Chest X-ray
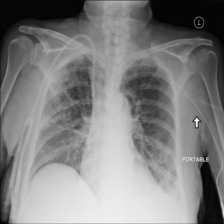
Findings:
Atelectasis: negative
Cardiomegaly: negative
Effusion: negative
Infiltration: negative
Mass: negative
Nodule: negative
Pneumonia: negative
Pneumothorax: negative
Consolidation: negative
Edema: negative
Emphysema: negative
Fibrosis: negative
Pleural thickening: negative
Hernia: negative